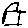
Label: house